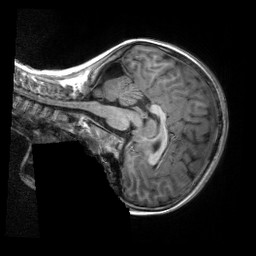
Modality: T1w
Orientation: sagittal
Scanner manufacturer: siemens
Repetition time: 2.3 s
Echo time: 0.00229 s